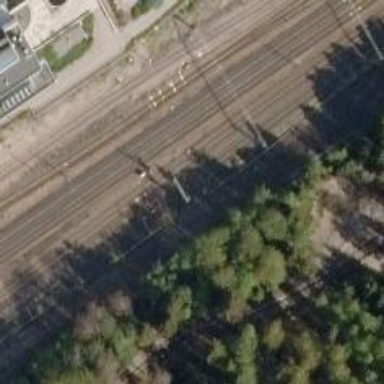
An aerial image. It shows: Railway with continuous electrified contact lines.